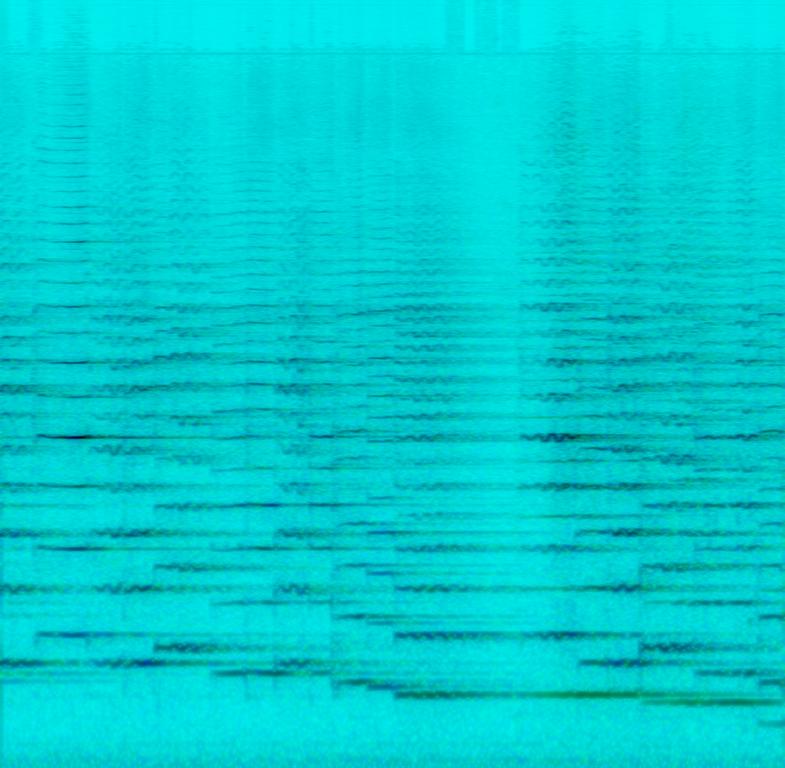
The low quality recording features an orchestra song that consists of a string section melody. The section contains violin melody playing in the left channel, cello in the right channel and later on, double bass in the middle. It sounds emotional and passionate.